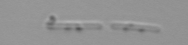
Label: Skeletonema